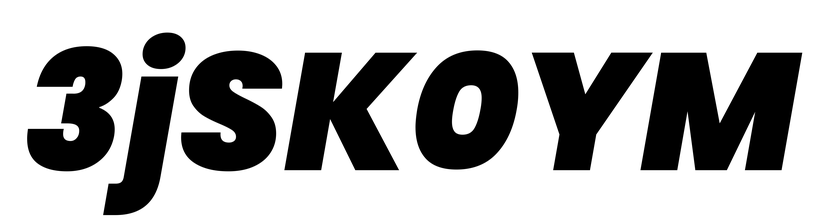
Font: Poppins-BlackItalic